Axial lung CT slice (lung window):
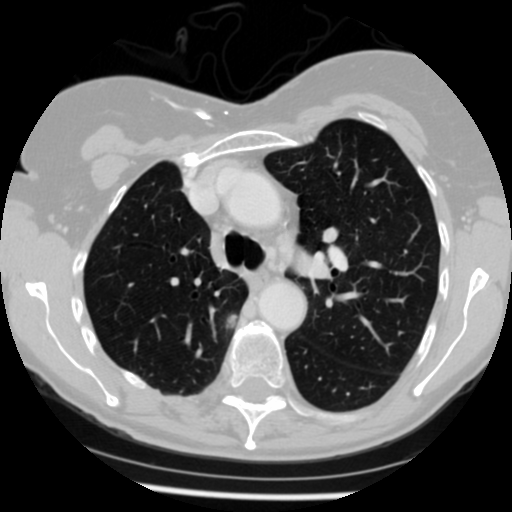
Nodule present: yes
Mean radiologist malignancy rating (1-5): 4